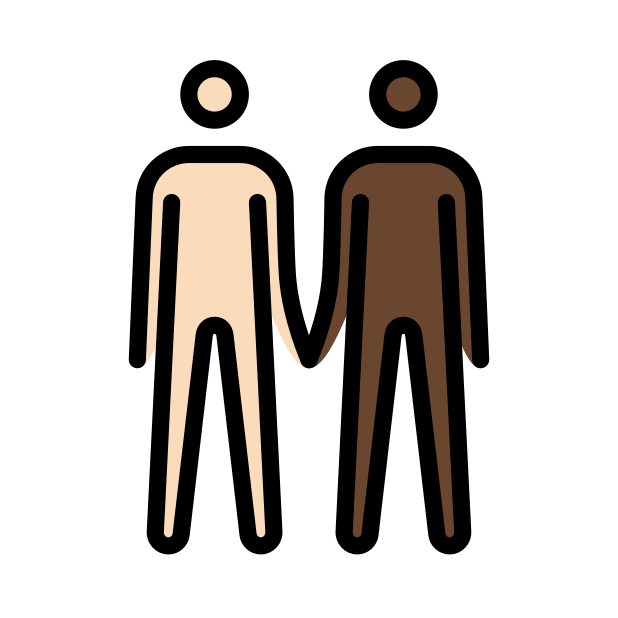
men holding hands: light skin tone, dark skin tone